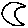
Label: moon